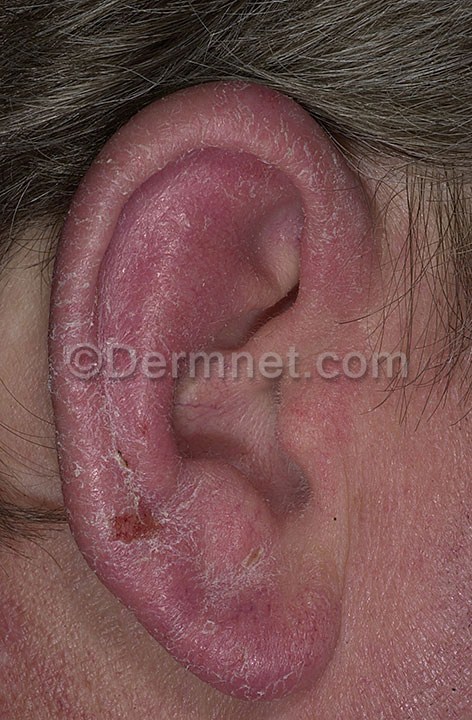
Disease: Poison Ivy Photos and other Contact Dermatitis